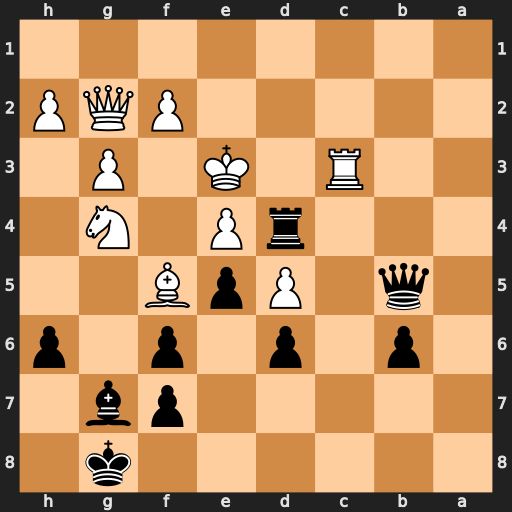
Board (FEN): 6k1/5pb1/1p1p1p1p/1q1PpB2/3rP1N1/2R1K1P1/5PQP/8
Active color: b
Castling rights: -
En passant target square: -
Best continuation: Qb1 Qh3 Qe1+